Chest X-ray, AP view. Patient: 51 years old, sex M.
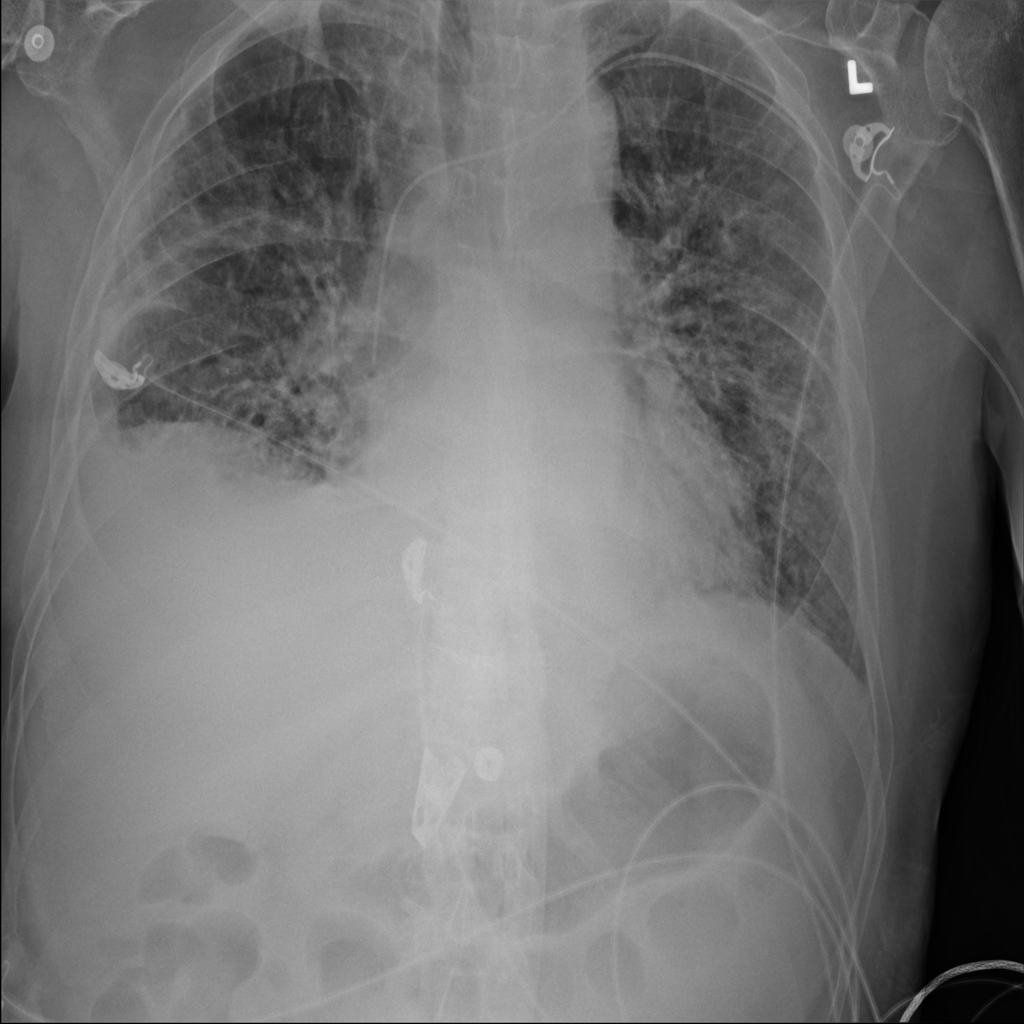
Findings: No Finding